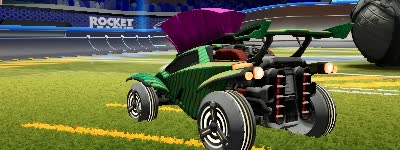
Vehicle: octane